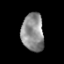
Tissue: prostate
Cell type: Myeloid cells
Senescence score: 0.3388
Nuclear area (px): 833
Mean DAPI intensity: 139.818